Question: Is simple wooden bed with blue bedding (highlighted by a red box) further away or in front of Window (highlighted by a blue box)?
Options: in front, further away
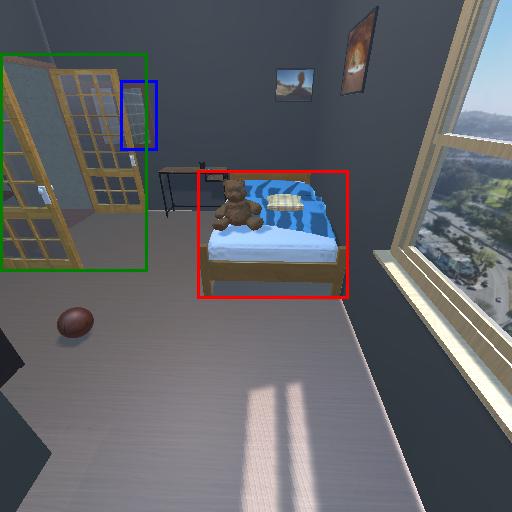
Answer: in front